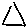
Label: triangle